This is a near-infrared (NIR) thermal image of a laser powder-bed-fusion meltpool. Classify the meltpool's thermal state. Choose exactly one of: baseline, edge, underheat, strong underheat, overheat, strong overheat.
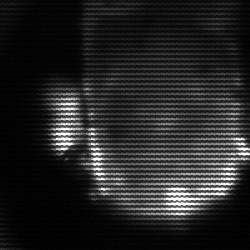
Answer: baseline